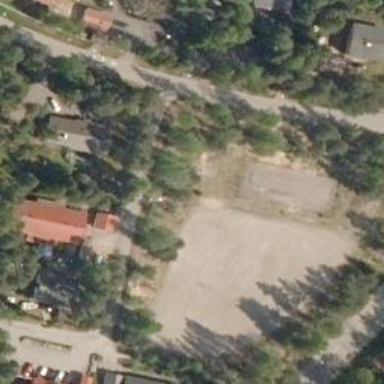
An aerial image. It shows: Soccer pitch with fine gravel surface for leisure sports on land.